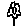
Label: flower